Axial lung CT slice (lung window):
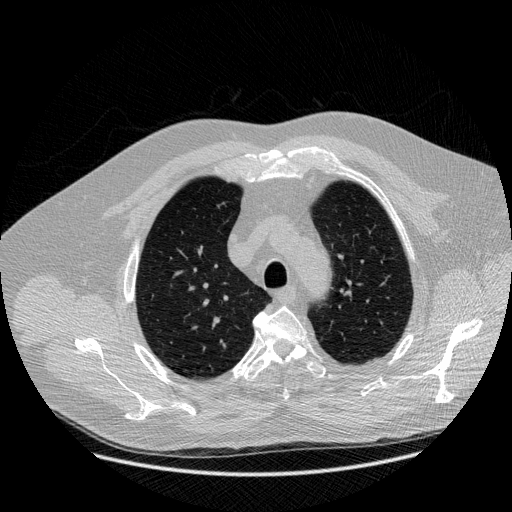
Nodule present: no